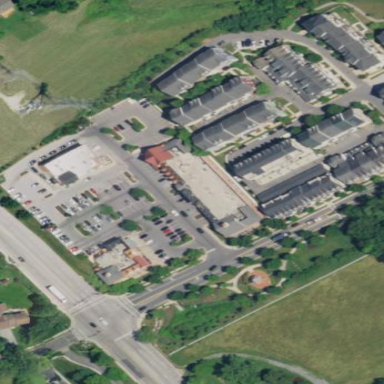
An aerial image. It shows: Retail building.